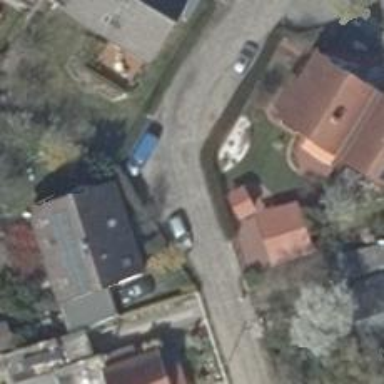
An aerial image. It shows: Residential road.